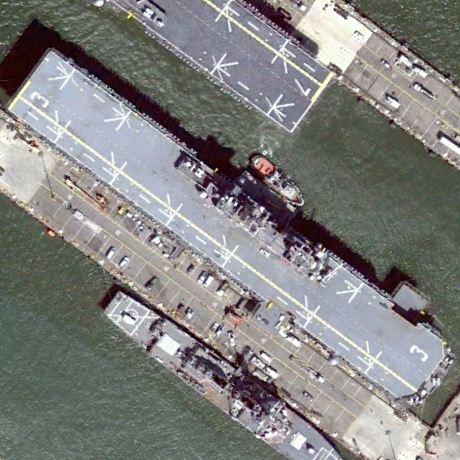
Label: assault